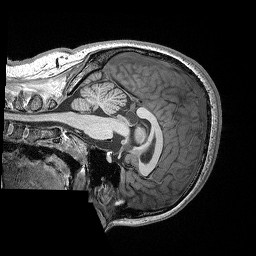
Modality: T1w
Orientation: sagittal
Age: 23
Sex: female